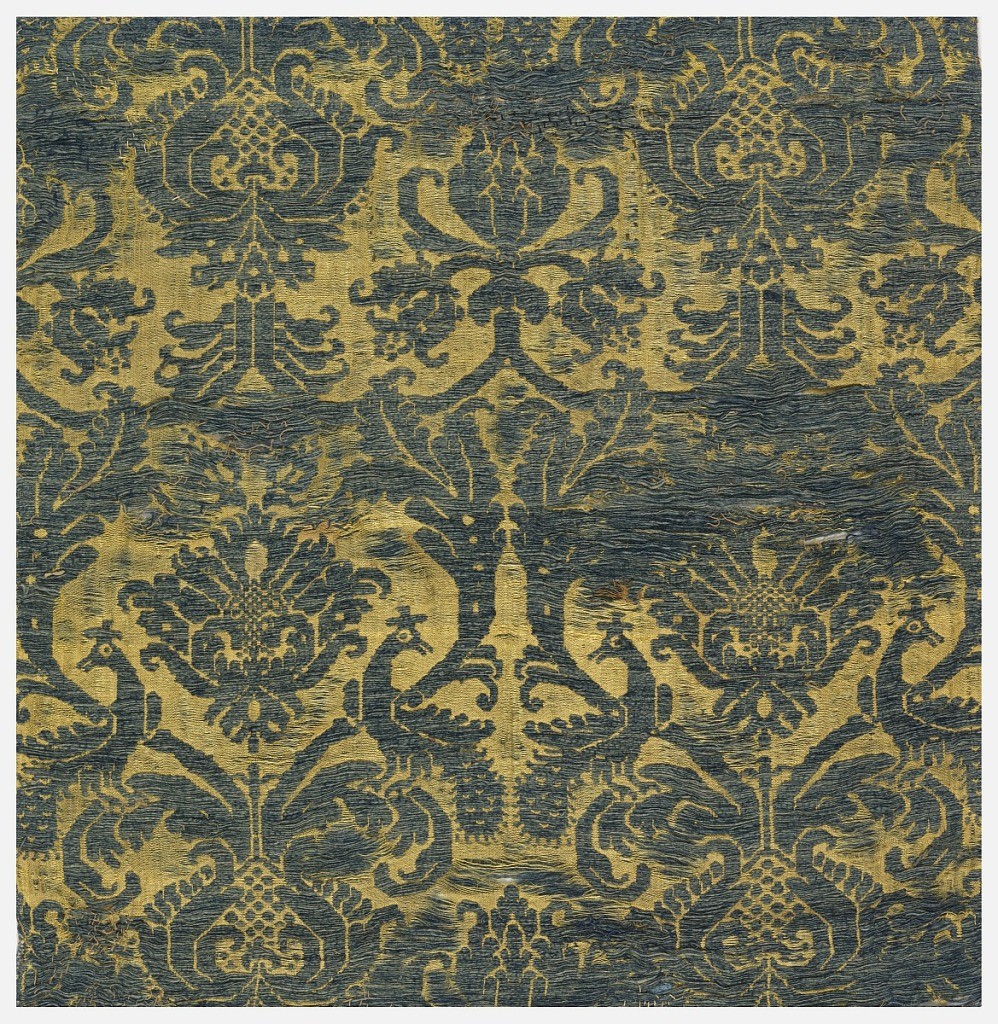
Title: Fragment
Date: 17th century
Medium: silk, linen Technique: lampas (plain weave plus plain weave)
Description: Fragment of woven silk with a symmetrical framework of scrolling leaves and confronted birds. In faded blue and gold.